Question: I'm facing currently <URL> issue and the workaround should be to clear the 'LastKnownParent' attributes of the users. I've tried many ways to do that, but the result is everytime an error message for example like this:
'''
$test = Get-ADUser t.est -Properties *
$test.LastKnownParent = "" # or $null
Set-ADUser -Instance $test
'''
> Exception setting "LastKnownParent": "The adapter cannot set the value of property "LastKnownParent"."

Do you have an idea how to solve this problem?
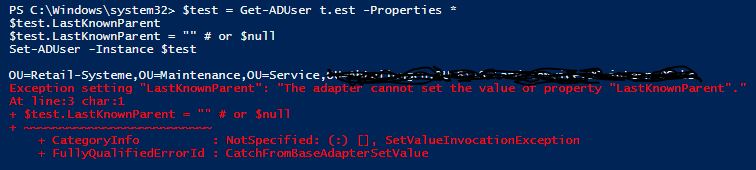
Answer: I cannot answer as to why your method would be failing. All I know is this is the approach I would be taking to remove/clear an attribute in AD user PowerShell
'''
Set-Aduser -Identity t.est -Clear LastKnownParent
'''
Since 'LastKnownParent' does not have its own parameter in Set-Aduser we could '$null' we need to use '-Clear'
This is of course assuming that you have the permissions to make those edits.